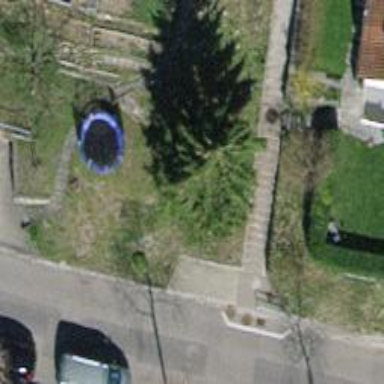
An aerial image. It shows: Single tag "natural: tree."